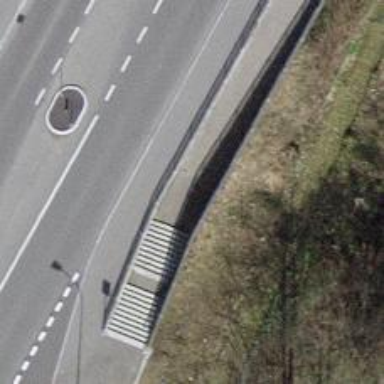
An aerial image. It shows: Path that goes through tunnel.